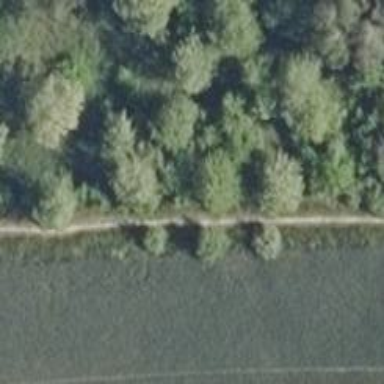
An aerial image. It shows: Grassy path.